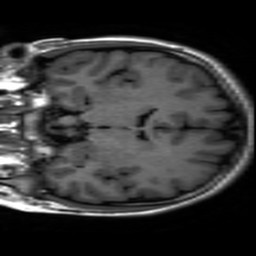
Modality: inplaneT1
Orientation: coronal
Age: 17
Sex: female
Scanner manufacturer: ge
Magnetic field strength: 3 T
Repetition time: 2.499 s
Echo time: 0.02513 s